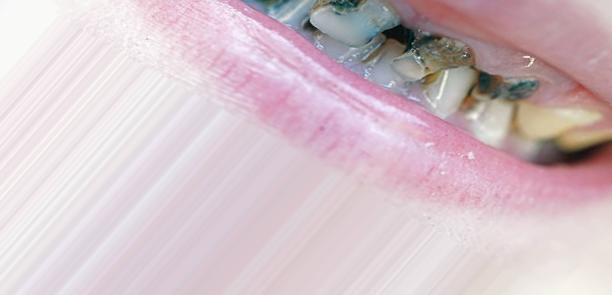
Condition: Caries